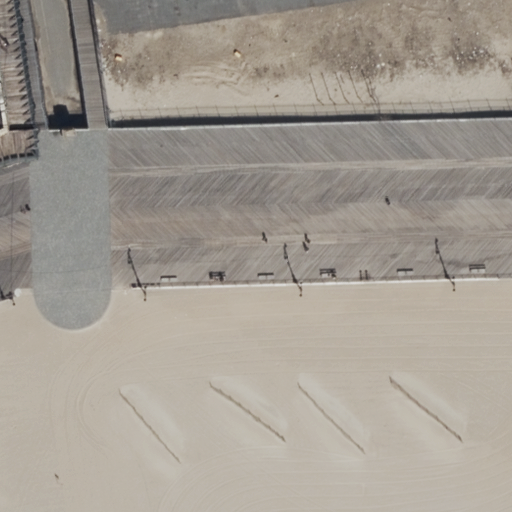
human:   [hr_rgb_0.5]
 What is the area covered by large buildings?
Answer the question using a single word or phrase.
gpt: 0m2

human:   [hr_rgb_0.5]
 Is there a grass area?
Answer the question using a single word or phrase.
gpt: no

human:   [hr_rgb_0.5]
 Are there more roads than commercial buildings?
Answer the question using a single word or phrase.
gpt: yes

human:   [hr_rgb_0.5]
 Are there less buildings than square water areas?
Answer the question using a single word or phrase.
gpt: no

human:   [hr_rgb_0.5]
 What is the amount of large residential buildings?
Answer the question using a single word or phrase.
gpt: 0

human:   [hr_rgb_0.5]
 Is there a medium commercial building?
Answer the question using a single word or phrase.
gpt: no

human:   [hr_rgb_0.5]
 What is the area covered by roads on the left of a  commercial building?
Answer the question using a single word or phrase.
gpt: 0m2

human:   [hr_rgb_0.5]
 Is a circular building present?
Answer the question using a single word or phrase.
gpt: no

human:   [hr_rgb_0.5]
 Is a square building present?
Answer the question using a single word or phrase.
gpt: no

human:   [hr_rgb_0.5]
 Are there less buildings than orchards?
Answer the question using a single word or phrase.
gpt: no

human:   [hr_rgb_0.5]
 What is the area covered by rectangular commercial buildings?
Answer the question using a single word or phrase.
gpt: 0m2

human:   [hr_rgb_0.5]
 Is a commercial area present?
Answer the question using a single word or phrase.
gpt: no

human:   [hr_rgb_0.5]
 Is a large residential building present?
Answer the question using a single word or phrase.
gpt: no

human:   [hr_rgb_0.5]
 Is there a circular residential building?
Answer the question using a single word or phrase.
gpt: no

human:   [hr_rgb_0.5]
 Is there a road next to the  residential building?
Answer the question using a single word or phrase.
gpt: yes

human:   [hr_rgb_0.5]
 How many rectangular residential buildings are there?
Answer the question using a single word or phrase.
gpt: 1

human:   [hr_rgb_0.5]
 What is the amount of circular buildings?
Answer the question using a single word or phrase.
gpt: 0

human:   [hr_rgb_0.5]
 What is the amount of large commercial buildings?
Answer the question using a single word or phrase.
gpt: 0

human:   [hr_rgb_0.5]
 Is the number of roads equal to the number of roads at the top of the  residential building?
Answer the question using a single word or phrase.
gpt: no

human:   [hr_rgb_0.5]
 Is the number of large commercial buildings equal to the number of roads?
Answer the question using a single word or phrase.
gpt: no

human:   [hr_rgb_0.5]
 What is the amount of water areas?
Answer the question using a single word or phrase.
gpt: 0

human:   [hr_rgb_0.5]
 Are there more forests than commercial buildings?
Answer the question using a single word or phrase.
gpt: no

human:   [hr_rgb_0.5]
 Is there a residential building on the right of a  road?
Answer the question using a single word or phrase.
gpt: no

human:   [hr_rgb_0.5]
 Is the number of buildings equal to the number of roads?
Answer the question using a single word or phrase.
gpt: no

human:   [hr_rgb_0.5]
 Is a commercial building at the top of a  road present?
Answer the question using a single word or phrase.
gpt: no

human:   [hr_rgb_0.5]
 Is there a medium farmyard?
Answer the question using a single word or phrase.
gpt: no

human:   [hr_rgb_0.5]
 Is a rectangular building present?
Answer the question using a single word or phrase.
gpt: yes

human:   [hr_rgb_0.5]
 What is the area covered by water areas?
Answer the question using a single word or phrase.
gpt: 0m2

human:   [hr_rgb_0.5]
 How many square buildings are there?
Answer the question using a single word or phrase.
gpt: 0

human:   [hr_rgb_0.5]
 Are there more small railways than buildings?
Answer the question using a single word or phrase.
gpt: no

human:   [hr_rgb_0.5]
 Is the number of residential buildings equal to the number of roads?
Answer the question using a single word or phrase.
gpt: no

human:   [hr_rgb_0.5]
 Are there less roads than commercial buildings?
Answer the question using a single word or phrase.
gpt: no

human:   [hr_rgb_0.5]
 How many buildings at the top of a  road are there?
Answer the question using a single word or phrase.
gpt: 1

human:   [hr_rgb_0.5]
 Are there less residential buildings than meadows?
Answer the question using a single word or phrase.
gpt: no

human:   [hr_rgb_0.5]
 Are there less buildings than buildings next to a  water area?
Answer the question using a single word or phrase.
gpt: no

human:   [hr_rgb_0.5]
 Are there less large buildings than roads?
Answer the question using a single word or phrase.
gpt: yes